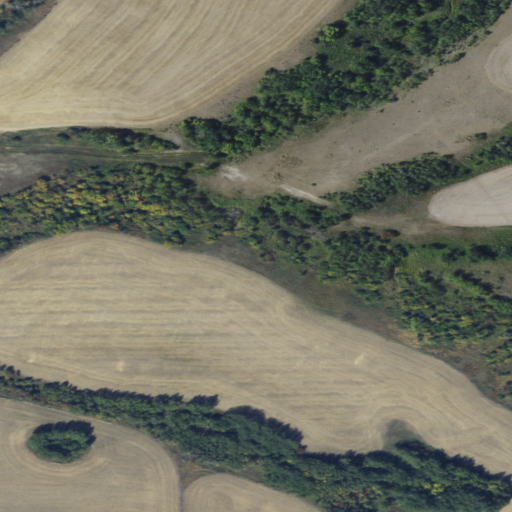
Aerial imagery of valley in Montana named Little Rocky Canyon containing cultivated crops, grassland, shrub, woody wetlands, evergreen forest, herbaceous wetlands, and pasture